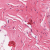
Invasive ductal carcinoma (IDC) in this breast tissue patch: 0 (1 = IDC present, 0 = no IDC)